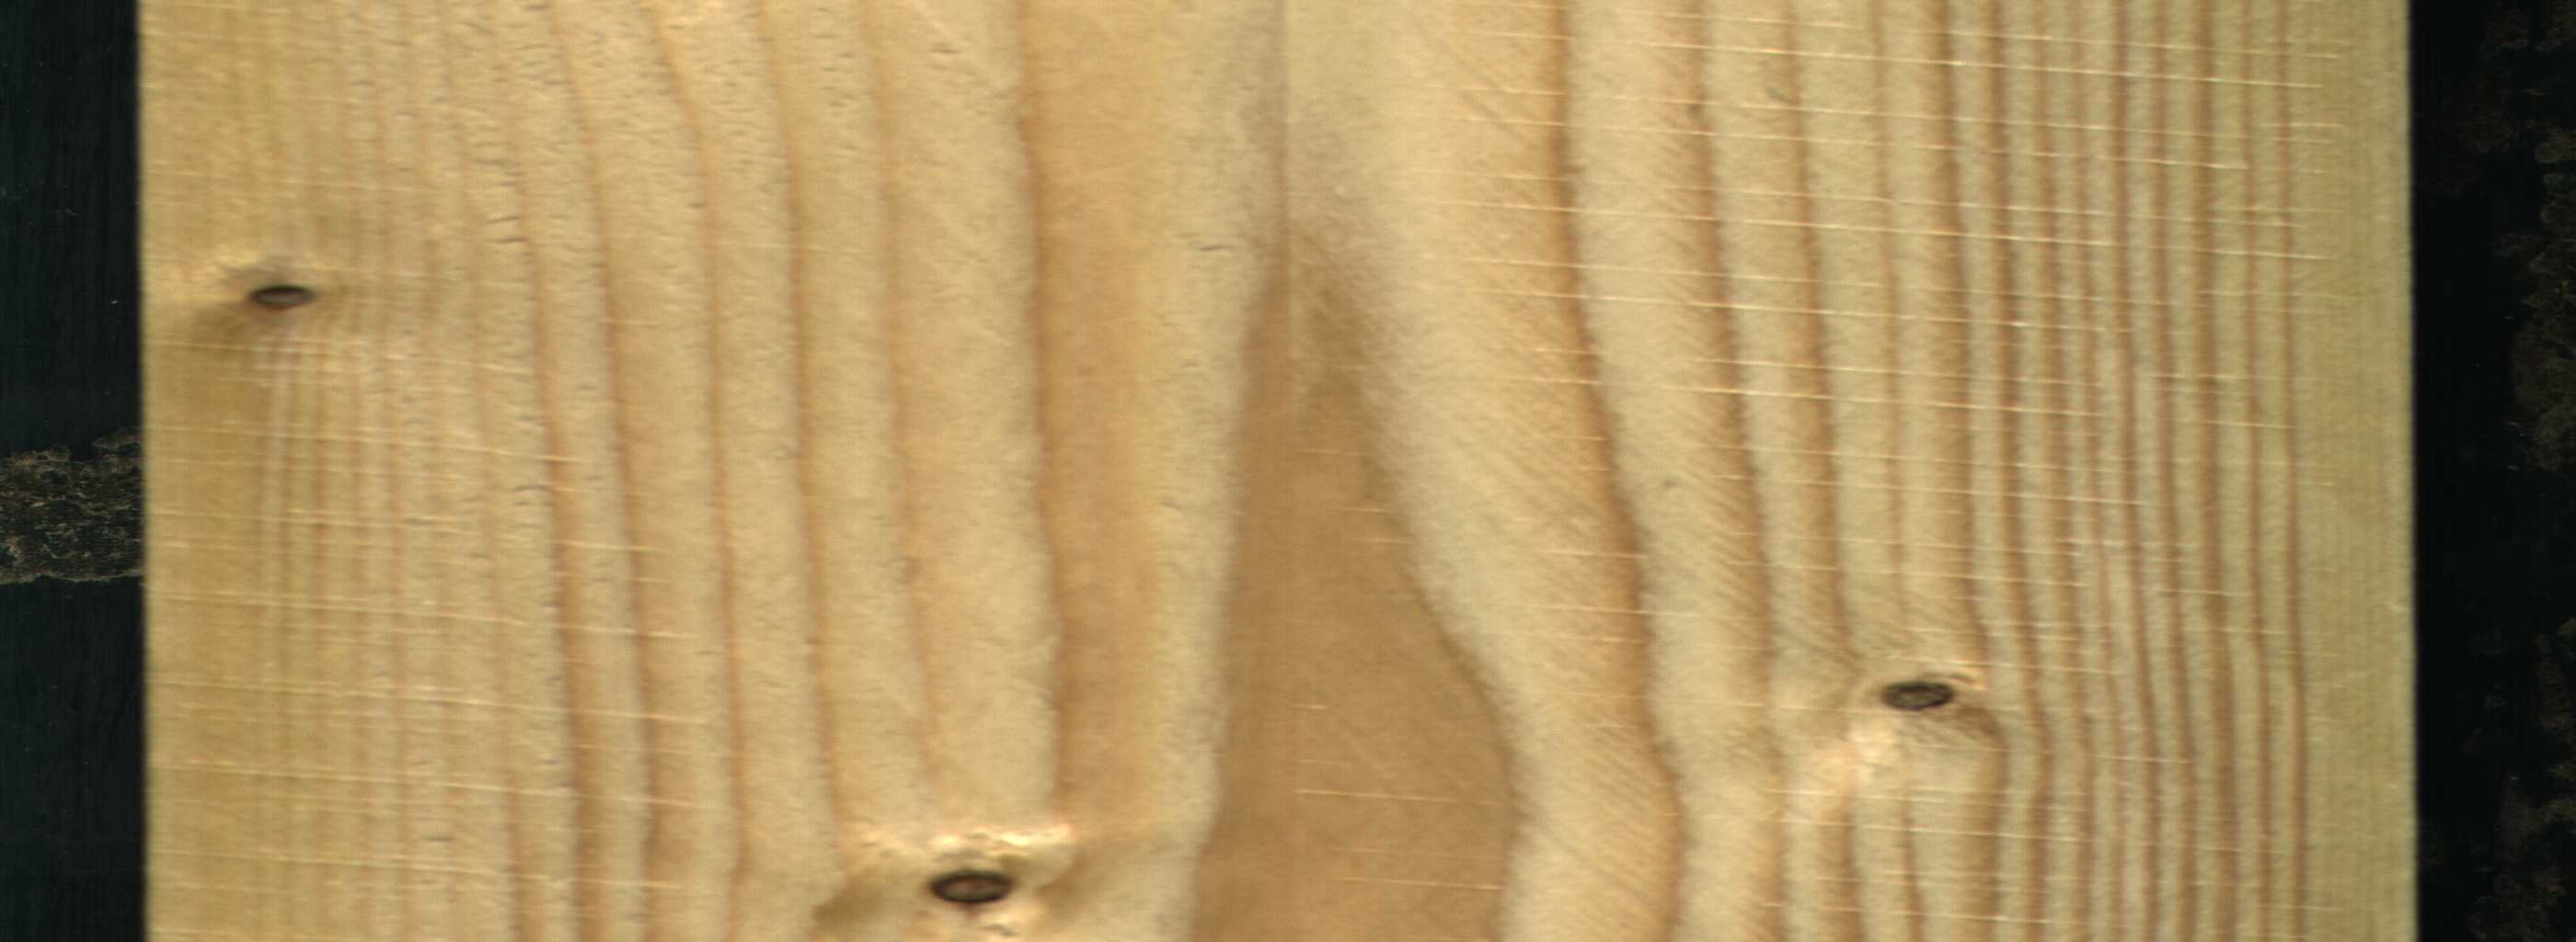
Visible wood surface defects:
Dead_Knot
Dead_Knot
Dead_Knot